Question: I have a weird problem with special characters "aao" and IE 9.

If I turn on compatibility mode it shows the characters in their correct form, however I don't want to force the comp. mode on the user. Why is this always a solution?
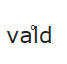
Answer: This is a tricky issue with many factors, but the most important is probably that the text (at least on the demo page) contains a, a, o in two ways: directly as simple characters, and as decomposed. E.g., the "a" of "vald" consists of "a" followed by combining ring above (U+030A). Unifying this so that simple characters are used consistently should fix the issue.
However the demo page also uses font name 'open-sans' instead of 'open sans', causing further problems, but I suppose this might be a typo in the demo, not on the real page.
Overrides original answer:
This seems to be a problem in the use of the Google font Open Sans. Probably IE uses it differently depending its mode (Quirks vs. Standard), because old versions of IE do not support the WOFF format.
The problem may disappear if you download the font and serve it from your own server. It has often happened that Google fonts don't work when used from Google server but are OK when you manage them yourself.